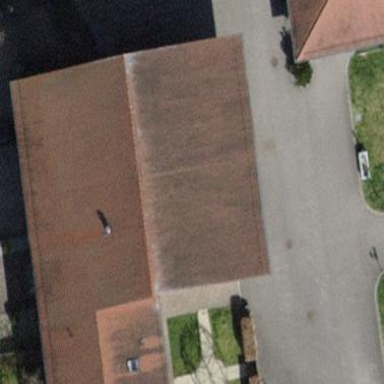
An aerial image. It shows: Building with tiled roof.